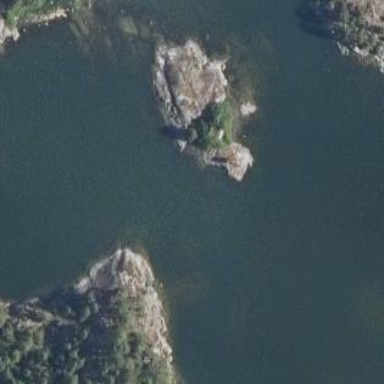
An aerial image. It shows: Bare rock coastline with islet.